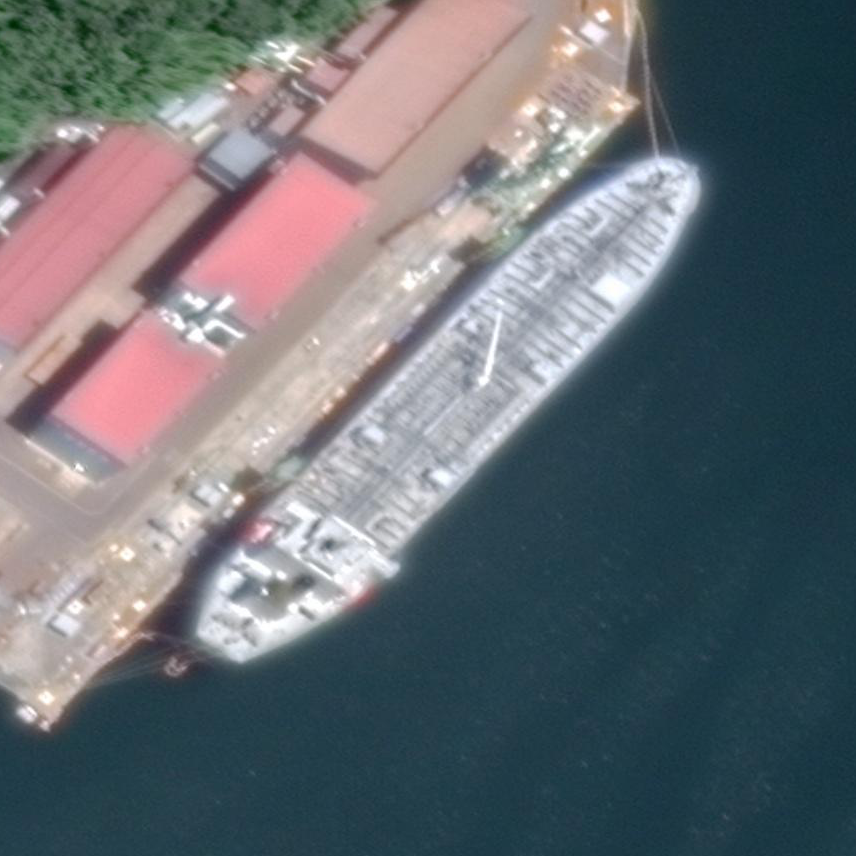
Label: civil